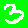
Digit: 3